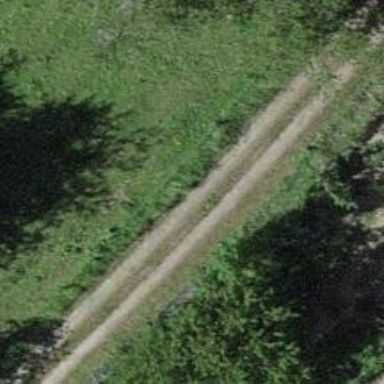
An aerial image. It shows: Gravel track.